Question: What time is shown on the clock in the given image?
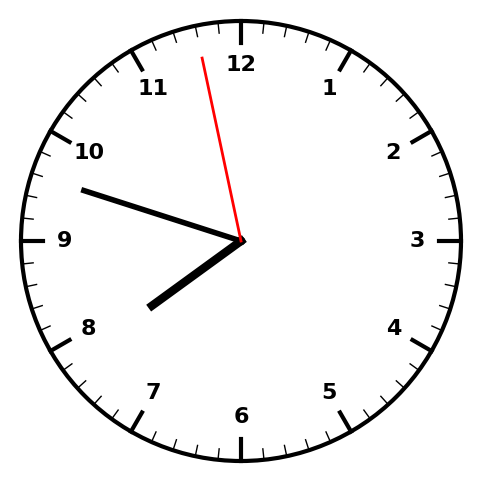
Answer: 07:47:58